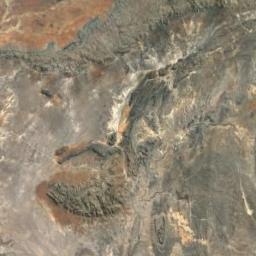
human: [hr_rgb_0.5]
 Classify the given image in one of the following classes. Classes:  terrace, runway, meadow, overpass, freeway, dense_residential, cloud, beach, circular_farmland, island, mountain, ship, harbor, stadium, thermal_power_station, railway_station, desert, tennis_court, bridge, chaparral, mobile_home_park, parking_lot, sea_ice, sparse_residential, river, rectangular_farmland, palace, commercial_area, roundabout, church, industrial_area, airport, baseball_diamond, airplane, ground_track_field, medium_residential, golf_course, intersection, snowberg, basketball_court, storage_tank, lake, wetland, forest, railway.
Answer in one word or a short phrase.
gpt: mountain